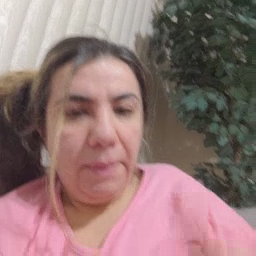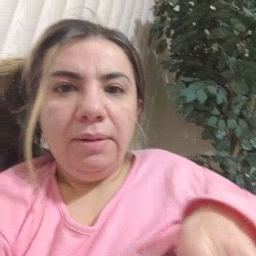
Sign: person